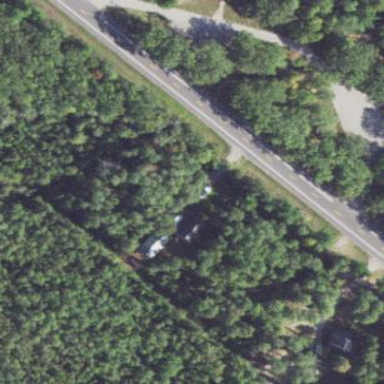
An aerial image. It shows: Rest area on the road.